Question: Given the schedule below, what is the maximum total time (in minutes) a person can spend in lectures? All time nodes are integer multiples of 10 minutes.
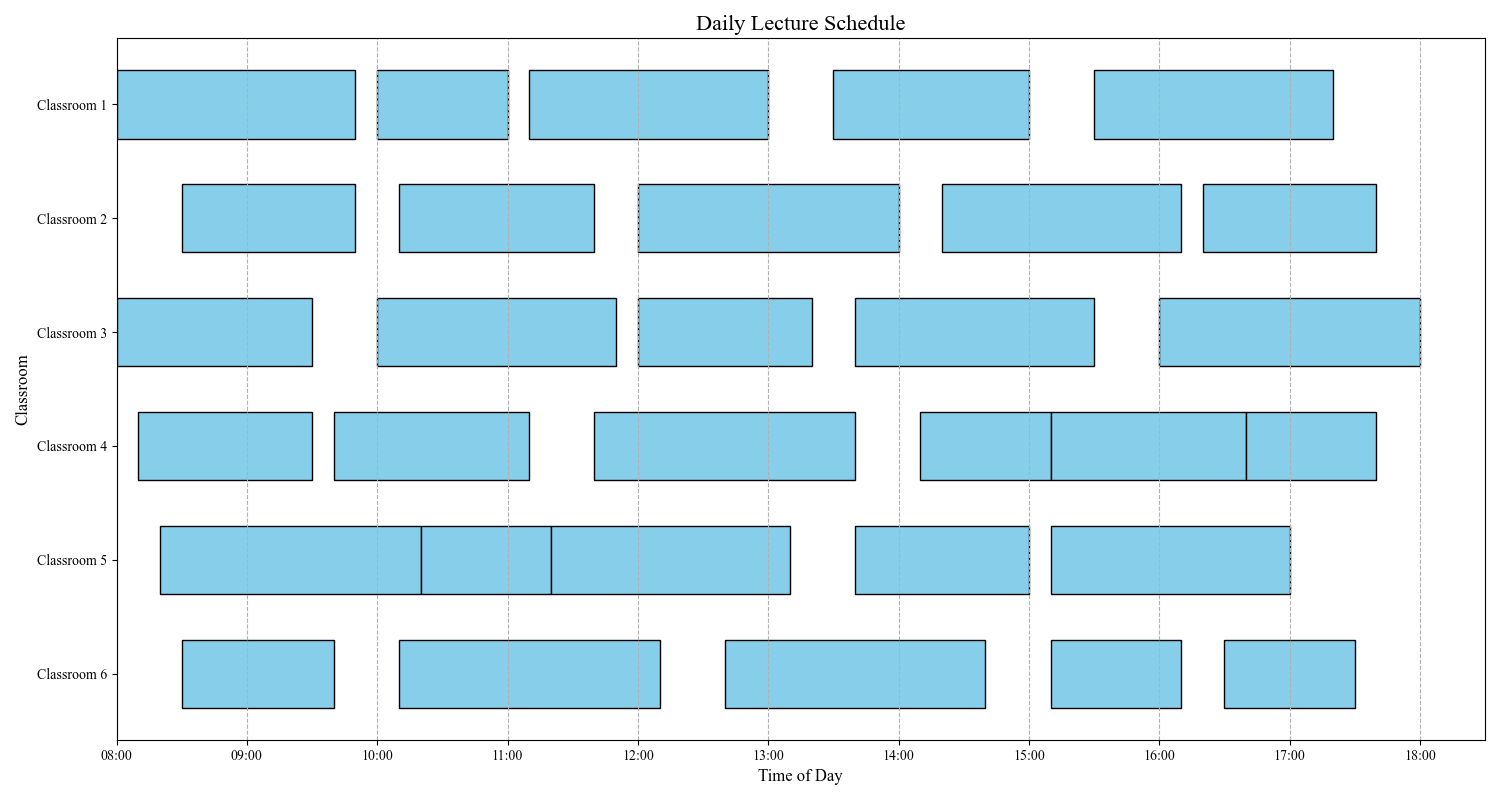
Answer: 550